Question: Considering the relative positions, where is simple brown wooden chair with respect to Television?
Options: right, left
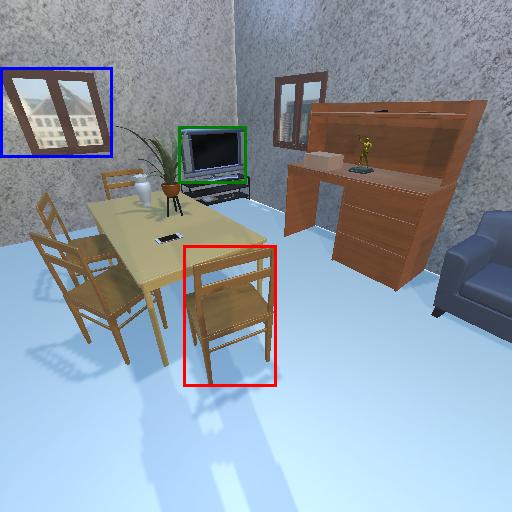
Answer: right